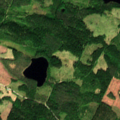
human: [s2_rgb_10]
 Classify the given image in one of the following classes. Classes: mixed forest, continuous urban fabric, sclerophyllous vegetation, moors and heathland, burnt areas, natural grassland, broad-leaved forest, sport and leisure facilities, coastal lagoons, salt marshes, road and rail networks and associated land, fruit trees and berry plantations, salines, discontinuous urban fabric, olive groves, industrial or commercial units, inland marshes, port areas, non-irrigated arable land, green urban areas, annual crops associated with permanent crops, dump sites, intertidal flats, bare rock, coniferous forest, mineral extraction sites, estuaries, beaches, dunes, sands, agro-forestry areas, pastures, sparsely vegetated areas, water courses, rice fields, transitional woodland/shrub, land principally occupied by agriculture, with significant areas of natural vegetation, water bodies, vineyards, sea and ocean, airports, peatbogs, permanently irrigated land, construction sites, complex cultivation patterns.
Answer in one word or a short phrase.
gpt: coniferous forest, mixed forest, transitional woodland/shrub, water bodies